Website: bh-photo
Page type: customer-info-address
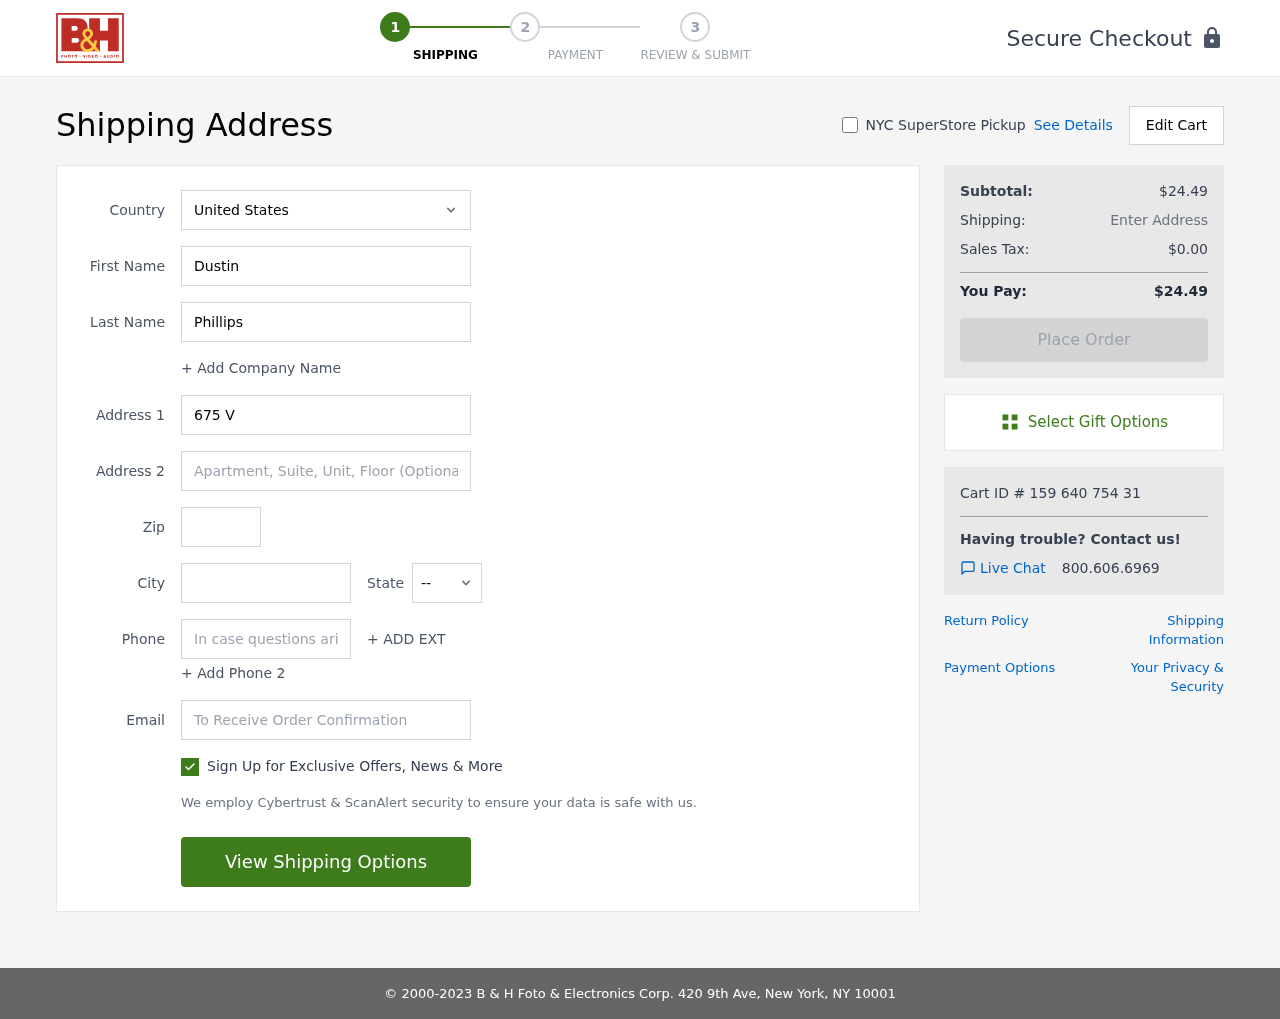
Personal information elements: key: PII_CITY
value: Cindyfort
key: PII_COUNTRY
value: United States
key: PII_EMAIL
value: dustin_phillips@gmail.com
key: PII_FIRSTNAME
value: Dustin
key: PII_LASTNAME
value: Phillips
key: PII_PHONE
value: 2995006101
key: PII_POSTCODE
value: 84431
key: PII_STATE_ABBR
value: KY
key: PII_STREET
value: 675 Virginia Crest
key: PII_STREET2
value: Apt. 627
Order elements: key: ORDER_SUBTOTAL
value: $24.49
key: ORDER_TAX
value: $0.00
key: ORDER_TOTAL
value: $24.49
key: ORDER_ID
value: Cart ID # 159 640 754 31